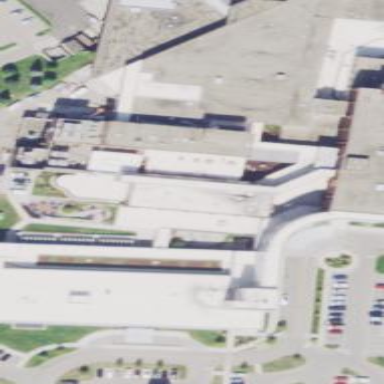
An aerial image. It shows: Hospital building.